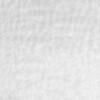
Label: no_change